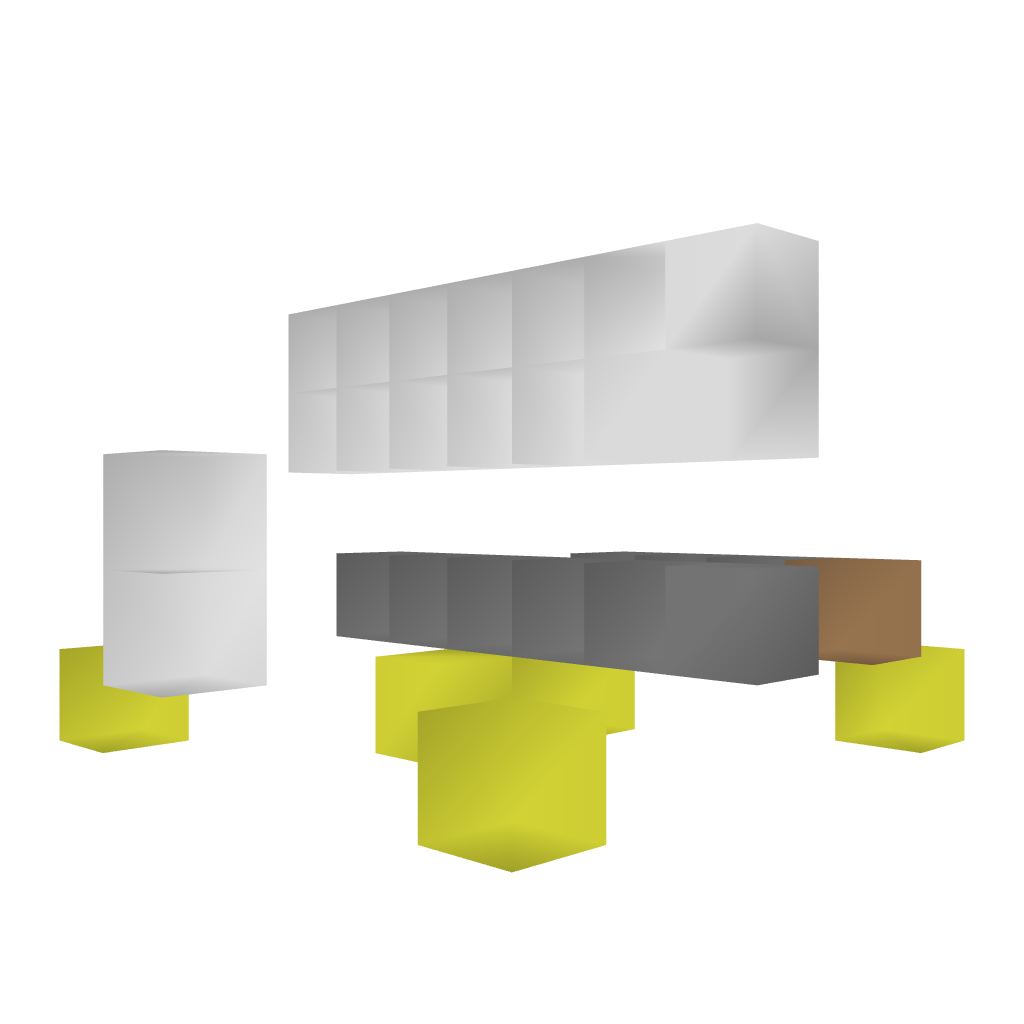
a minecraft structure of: Cake Cafe bad low quality